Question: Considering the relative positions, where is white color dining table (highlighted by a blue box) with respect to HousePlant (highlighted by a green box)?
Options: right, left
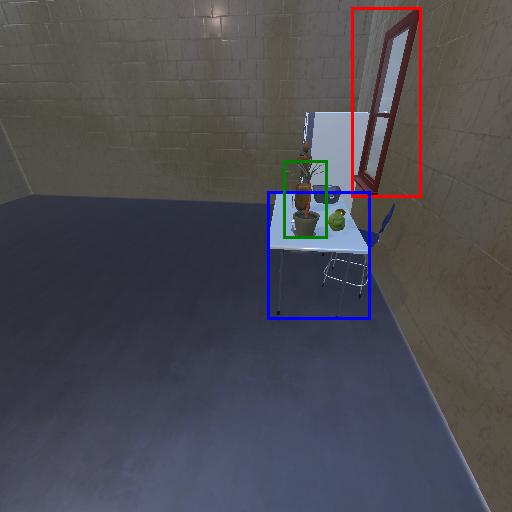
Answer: right